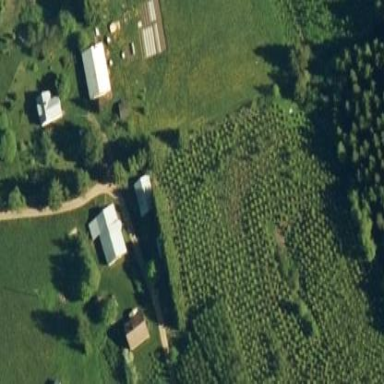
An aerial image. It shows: Farmyard area.